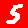
Digit: 5